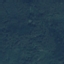
Land use / land cover class: Forest